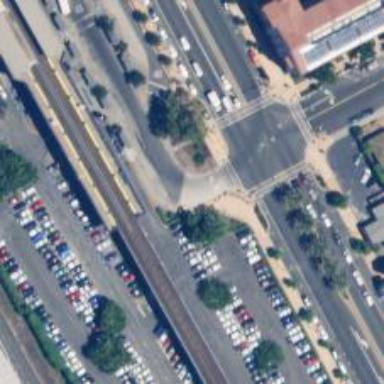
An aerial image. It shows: Busway with separate sidewalk.